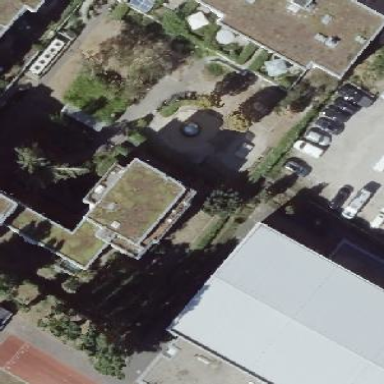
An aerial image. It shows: Flat-roofed residential building.